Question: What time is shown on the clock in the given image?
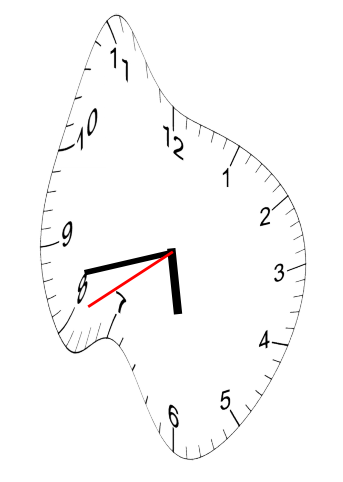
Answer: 05:42:40